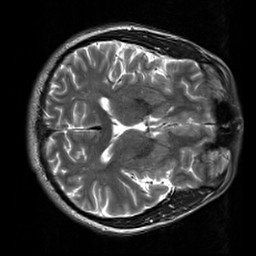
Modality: T2w
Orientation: axial
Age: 26
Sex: male
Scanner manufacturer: siemens
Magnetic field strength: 3 T
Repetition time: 7 s
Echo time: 0.09 s